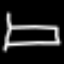
Label: bed